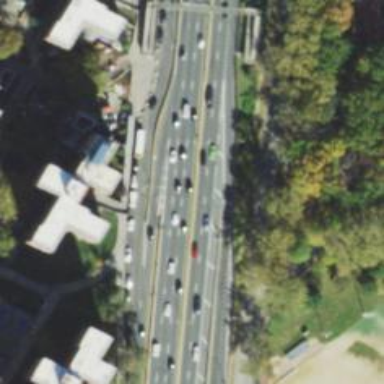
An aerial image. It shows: Asphalt motorway link.